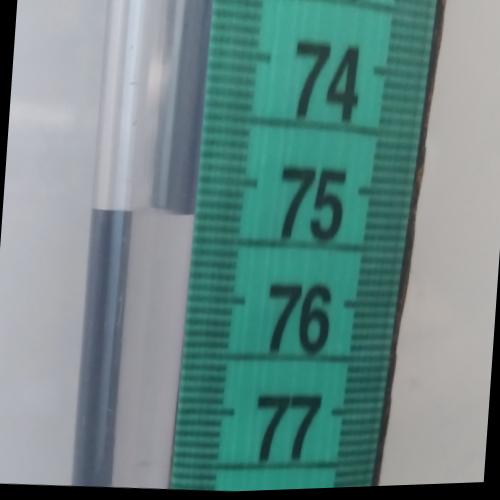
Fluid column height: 75.3 cm